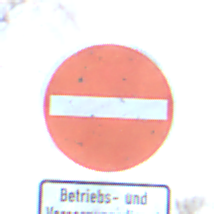
Verkehrszeichen: VerbotDerEinfahrt
Zusatzzeichen unten: BesondereFahrzeugeUndTransportgueter9
Umgebung: Outdoor, Suburban
Tageszeit: MorningAfternoon
Wetter: PartlyCloudy
Licht: Natural
Jahreszeit: NotSpecified
Kontrast: HighContrast